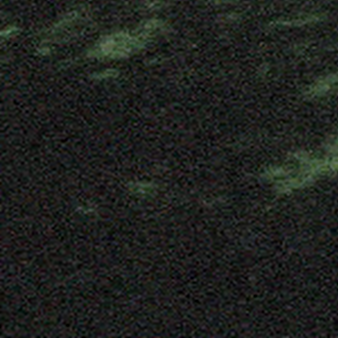
Label: other